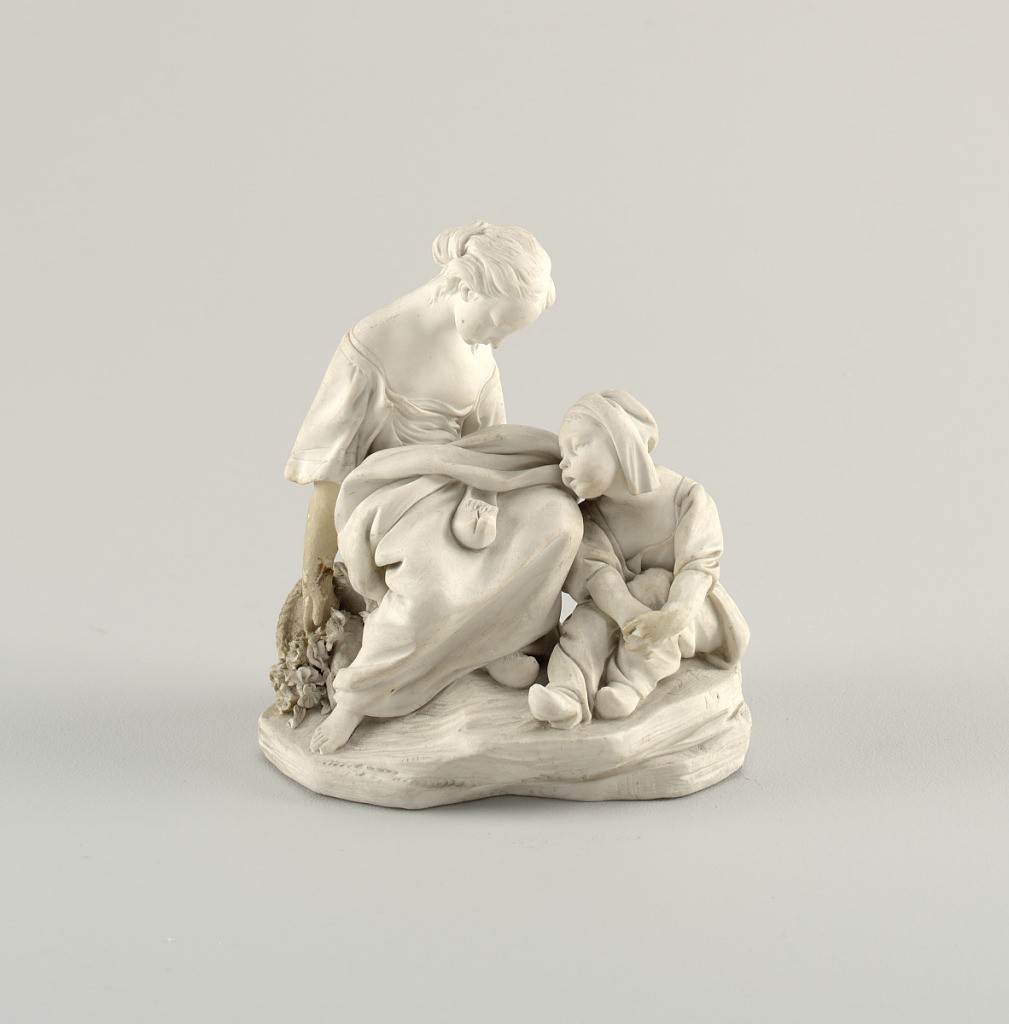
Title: Figure "Le Sabot Cassé" (The Broken Shoe)
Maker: Sèvres Porcelain Manufactory, French, established 1756
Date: ca. 1760
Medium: biscuit (soft paste)
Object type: figure
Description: Two seated figures. Woman with cracked wooden shoe on her lap and arms dejectedly at her side. Sitting at her feet, a child with arms clasped around their knee, gaze fixed on the shoe. Irregular plinth with basket of flowers.